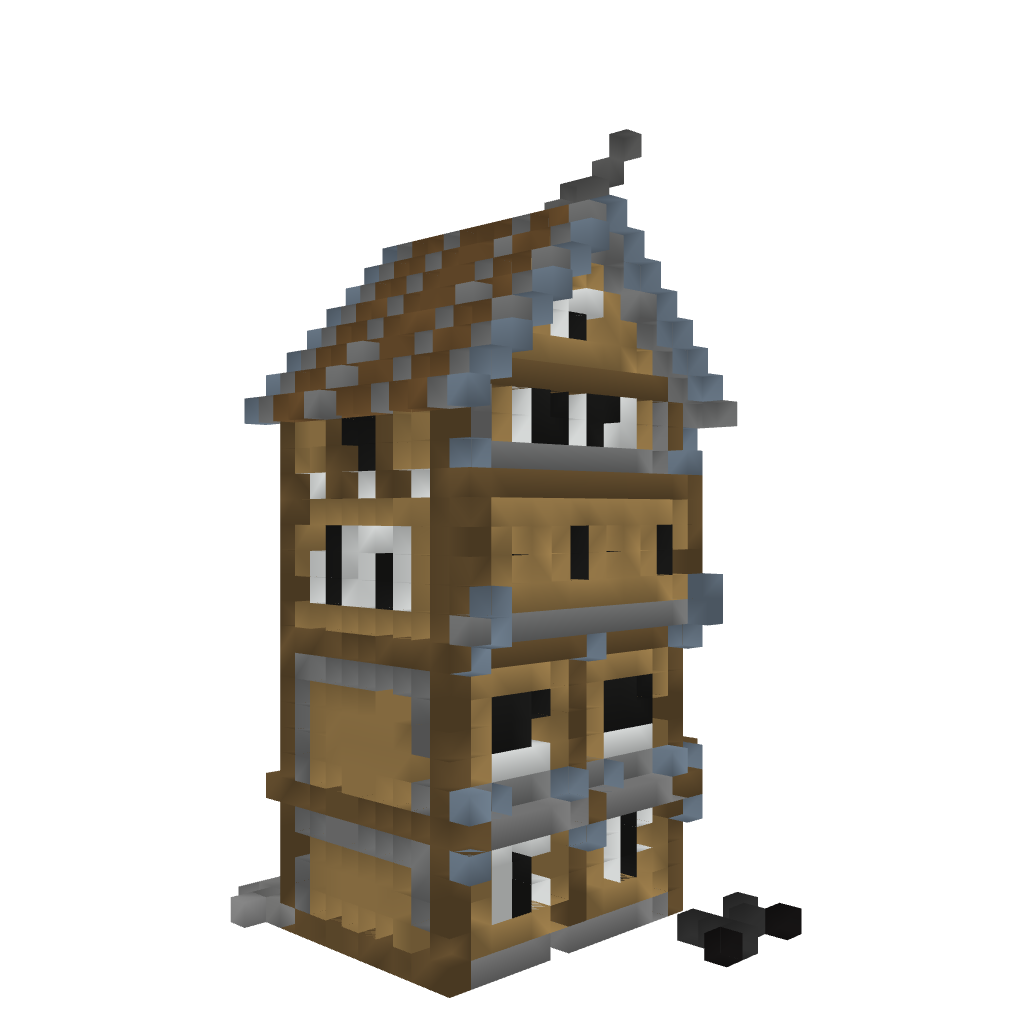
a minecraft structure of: rustic inn